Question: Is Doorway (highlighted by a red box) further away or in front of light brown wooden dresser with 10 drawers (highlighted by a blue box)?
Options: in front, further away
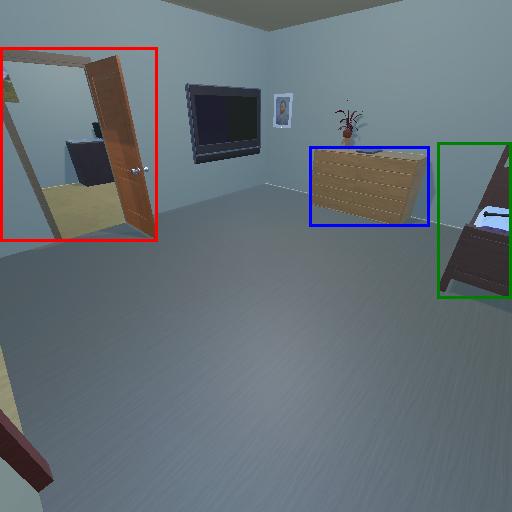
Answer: in front